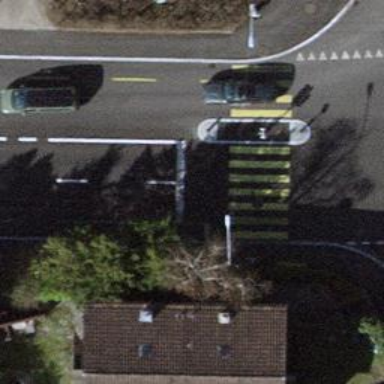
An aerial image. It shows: Asphalt secondary road with designated cycle lane. Trolley wires are present along the road.